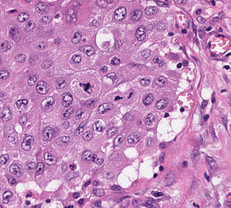
Tumor epithelial tissue: yes
Tumor-associated stroma tissue: yes
Normal tissue: no